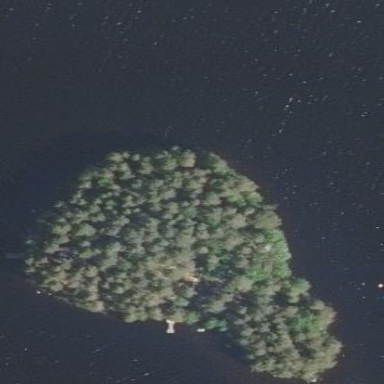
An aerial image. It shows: Island covered with woodland.